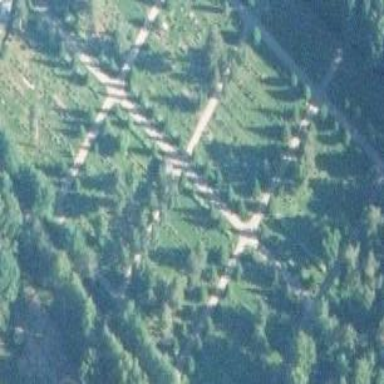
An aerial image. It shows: Cemetery.